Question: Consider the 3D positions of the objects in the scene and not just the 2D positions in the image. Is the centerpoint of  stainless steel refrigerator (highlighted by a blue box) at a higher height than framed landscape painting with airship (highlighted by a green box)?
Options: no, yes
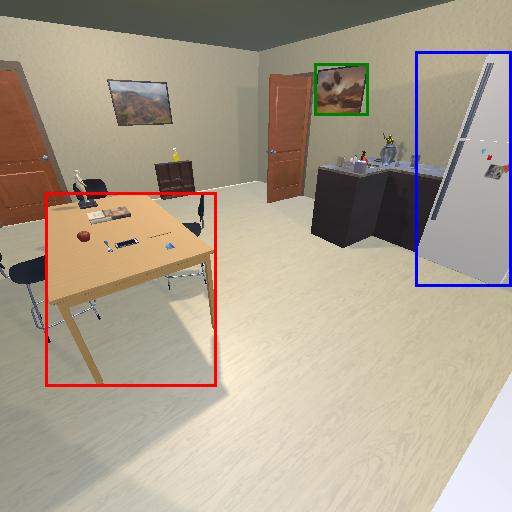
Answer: no